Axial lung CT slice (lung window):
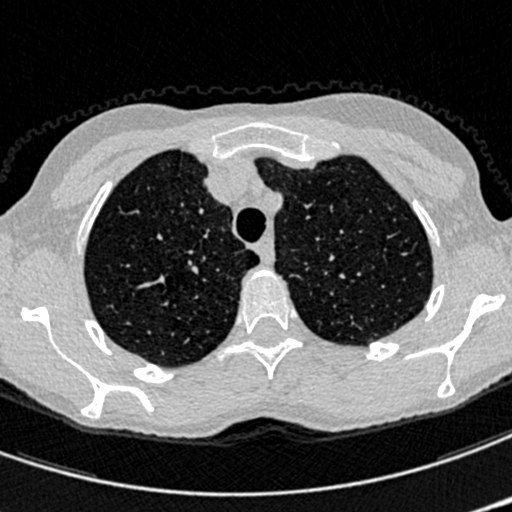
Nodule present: no